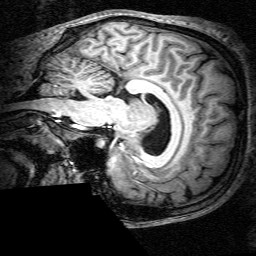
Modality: T1w
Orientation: sagittal